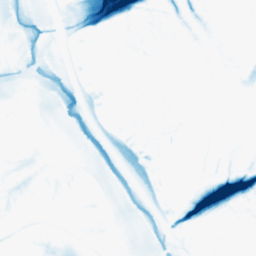
Category: morphological
Decomposition family: morphological
Decomposition parameters: operation: closing
size: 20
Upsampling method: linear_exact
Upsampling parameters: scale: 2
Upsampling scale: 2